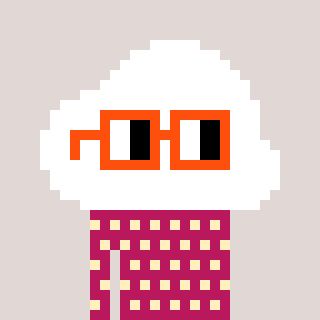
a pixel art character with square orange glasses, a cloud-shaped head and a darkpink-colored body on a warm background